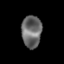
Tissue: lung
Cell type: Myeloid cells
Senescence score: 0.5659
Nuclear area (px): 621
Mean DAPI intensity: 105.852